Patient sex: M
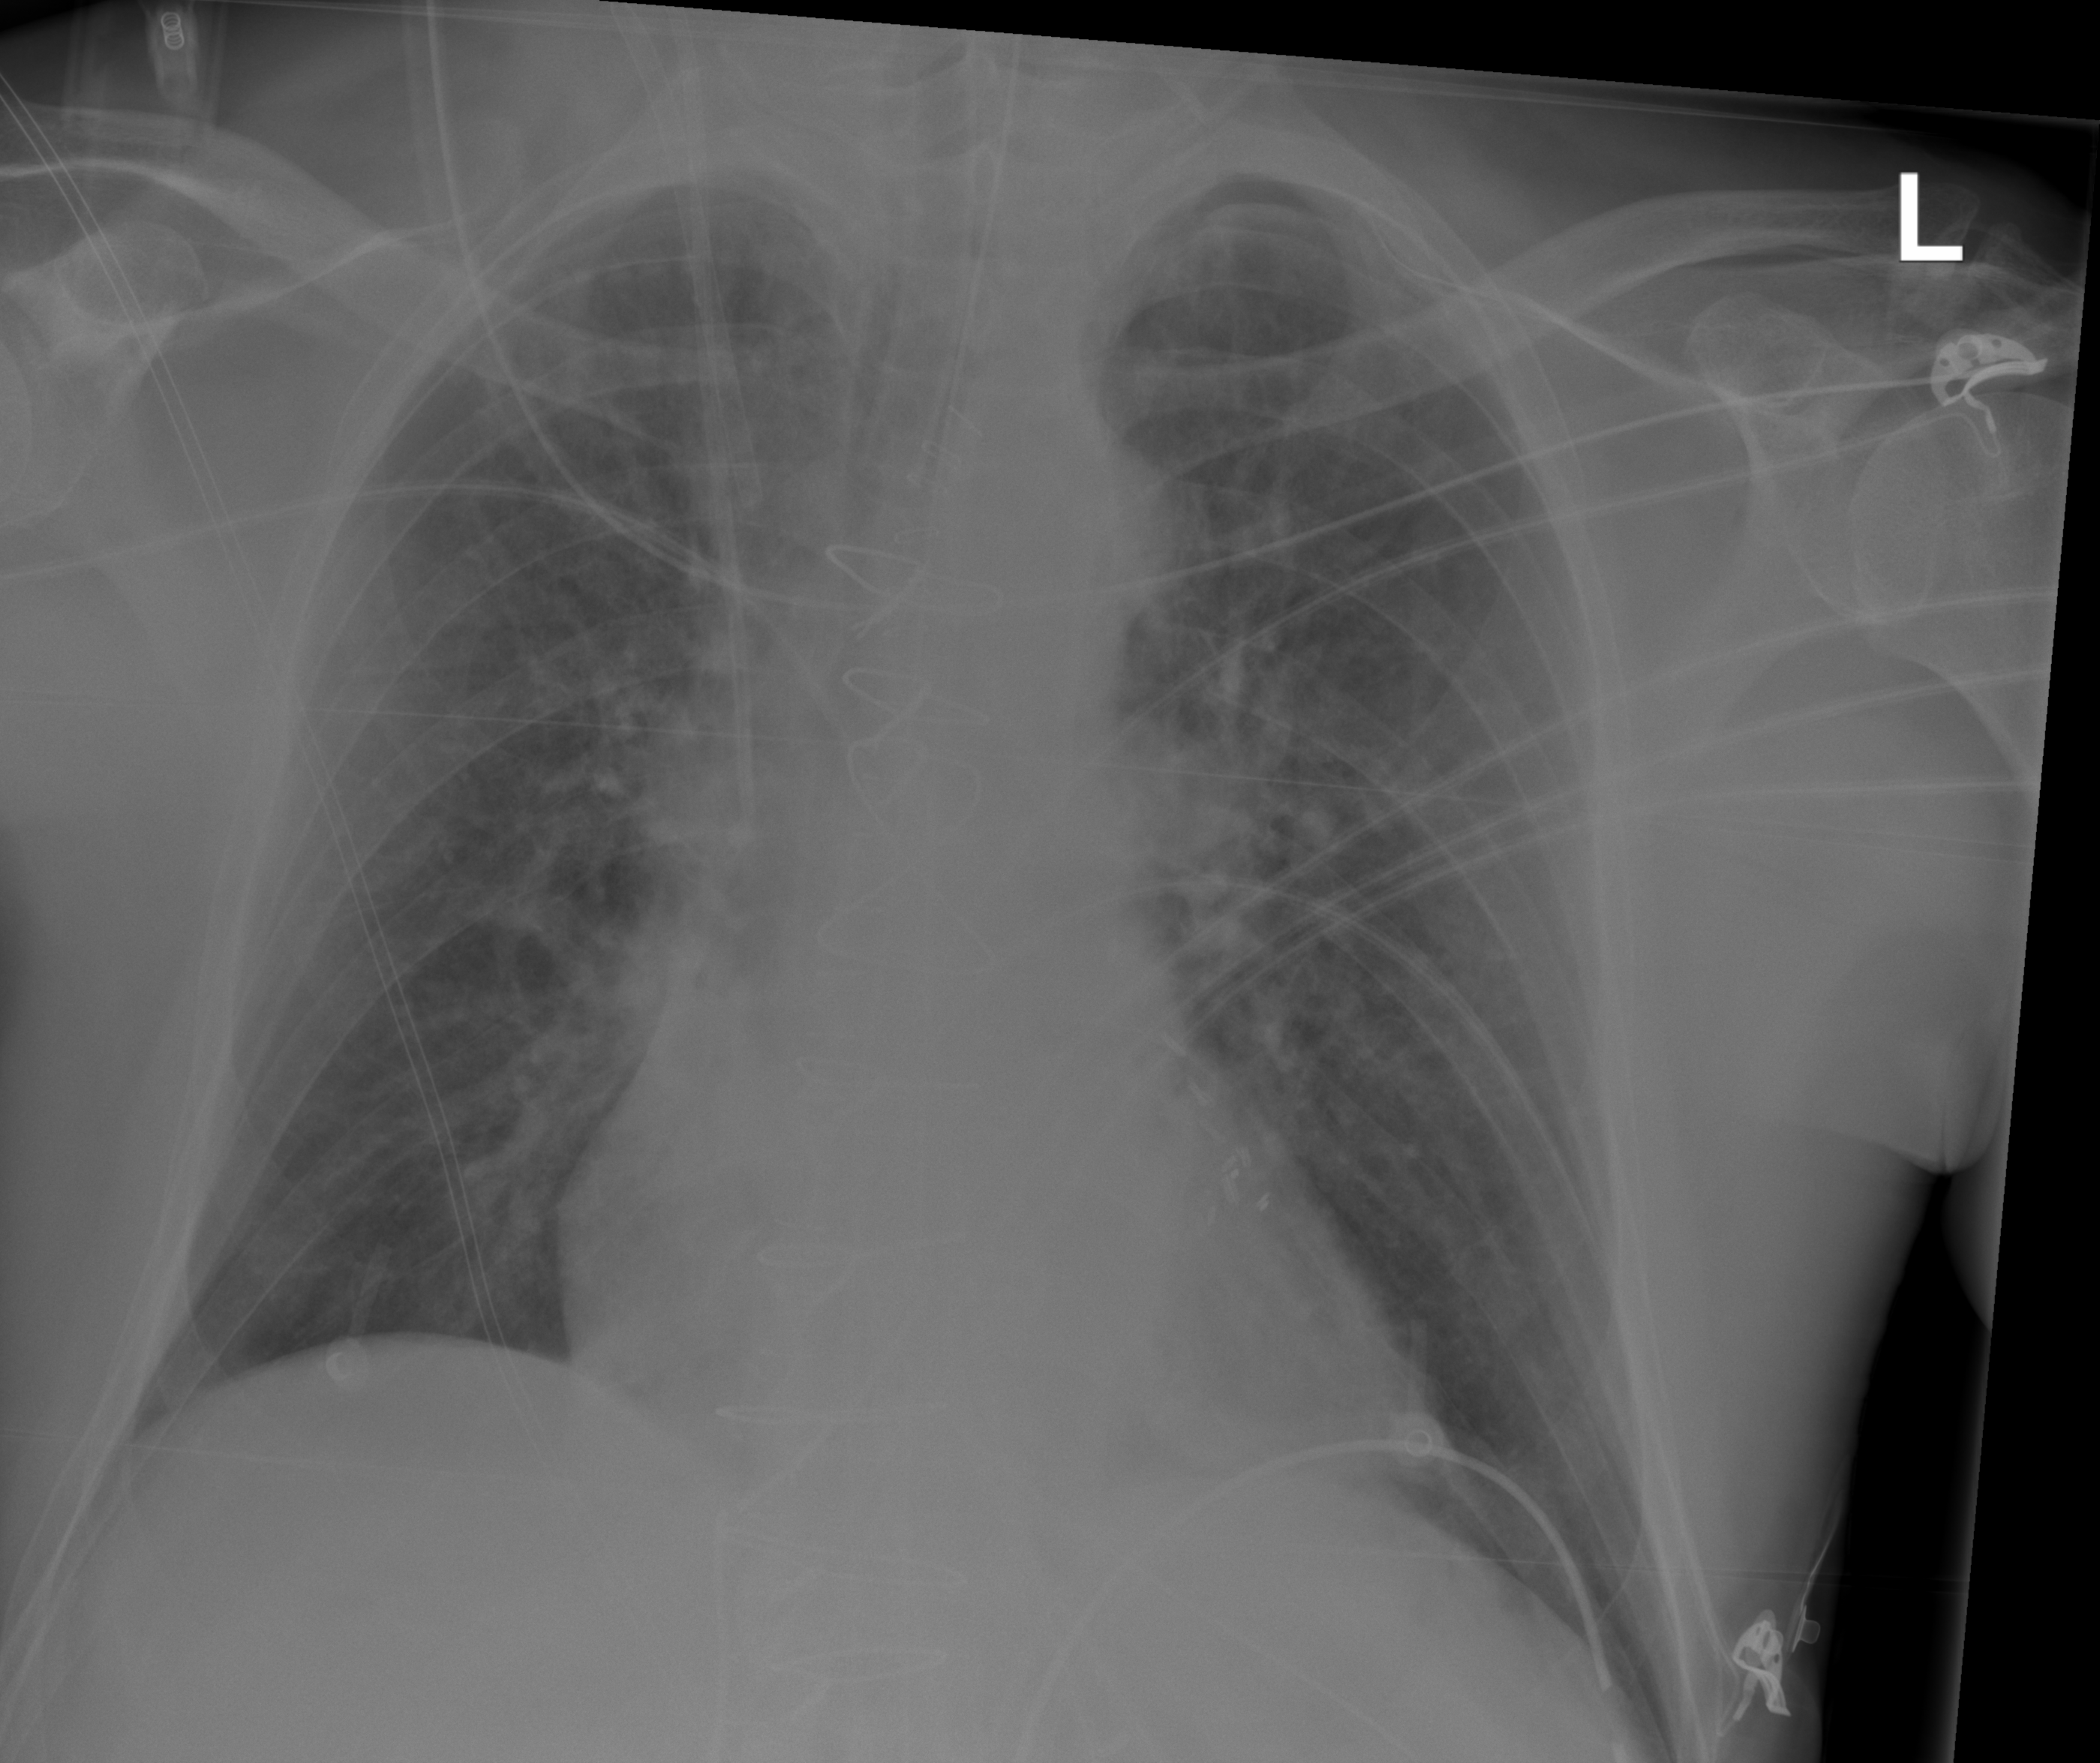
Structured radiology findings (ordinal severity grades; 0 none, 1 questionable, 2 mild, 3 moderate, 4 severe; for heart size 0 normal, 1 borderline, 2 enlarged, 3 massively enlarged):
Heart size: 0
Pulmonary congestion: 0
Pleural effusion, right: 0
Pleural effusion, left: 0
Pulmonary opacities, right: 0
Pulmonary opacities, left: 0
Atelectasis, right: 2
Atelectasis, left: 2